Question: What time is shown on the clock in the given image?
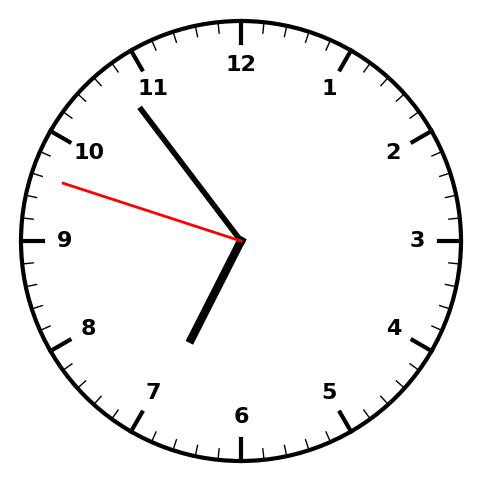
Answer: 06:53:48